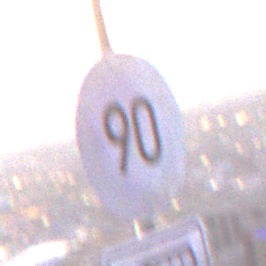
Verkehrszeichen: Geschwindigkeit90
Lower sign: HinweisDurchSinnbild13
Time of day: Dawn
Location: Outdoor (RoadRail)
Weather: Clear
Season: NotSpecified
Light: Natural